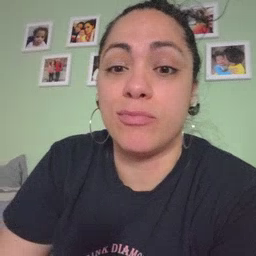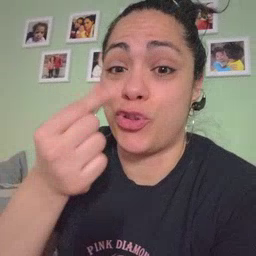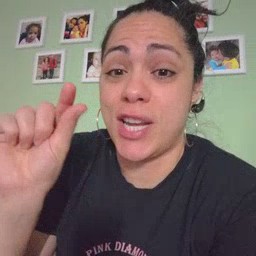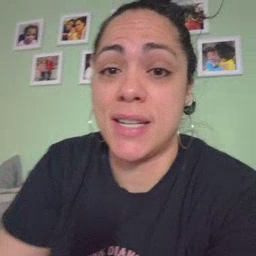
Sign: green